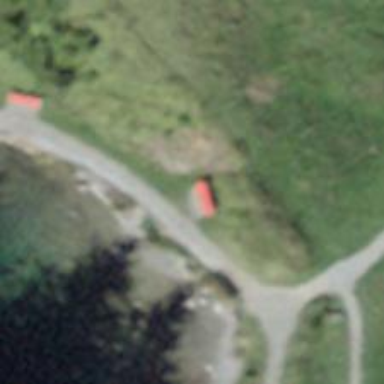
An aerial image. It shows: Bench.